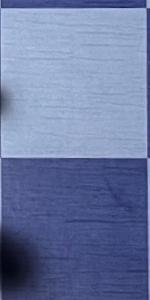
Label: Empty